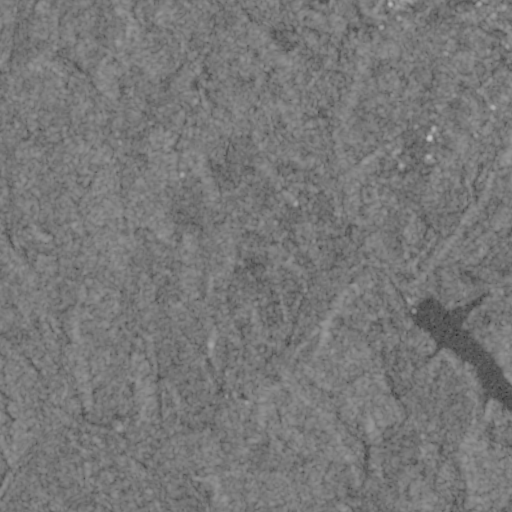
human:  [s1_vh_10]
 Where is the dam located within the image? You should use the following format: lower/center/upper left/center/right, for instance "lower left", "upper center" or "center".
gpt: The dam is located in the center right of the image.
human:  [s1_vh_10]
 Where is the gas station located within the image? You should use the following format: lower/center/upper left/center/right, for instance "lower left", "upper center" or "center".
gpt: The gas station is located in the upper right of the image.
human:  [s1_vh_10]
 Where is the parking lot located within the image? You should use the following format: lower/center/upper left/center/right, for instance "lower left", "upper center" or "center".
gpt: The parking lot is located in the upper right of the image.
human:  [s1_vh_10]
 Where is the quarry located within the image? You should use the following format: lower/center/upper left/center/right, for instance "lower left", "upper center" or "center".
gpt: The quarry is located in the upper right of the image.
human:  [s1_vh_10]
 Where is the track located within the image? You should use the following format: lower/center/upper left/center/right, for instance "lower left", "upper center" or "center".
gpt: The track is located in the upper right of the image.
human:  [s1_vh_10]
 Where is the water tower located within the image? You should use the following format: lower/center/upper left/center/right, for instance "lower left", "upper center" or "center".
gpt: The water tower is located in the upper center of the image.
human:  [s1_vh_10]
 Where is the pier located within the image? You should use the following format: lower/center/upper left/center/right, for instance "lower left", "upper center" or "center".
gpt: The pier is located in the center right of the image.
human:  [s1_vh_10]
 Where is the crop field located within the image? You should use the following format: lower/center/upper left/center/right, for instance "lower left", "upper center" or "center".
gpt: There is no crop field in the image.

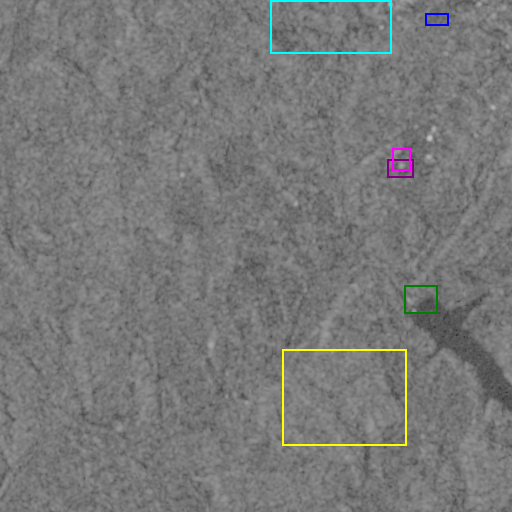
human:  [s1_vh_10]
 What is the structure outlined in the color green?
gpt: The structure outlined in green is a dam.
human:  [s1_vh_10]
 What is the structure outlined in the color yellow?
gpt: The structure outlined in yellow is a park.
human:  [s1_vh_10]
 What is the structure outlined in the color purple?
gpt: The structure outlined in purple is a parking lot.
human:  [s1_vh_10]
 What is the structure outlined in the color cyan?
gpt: The structure outlined in cyan is a quarry.
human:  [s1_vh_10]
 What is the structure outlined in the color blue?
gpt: The structure outlined in blue is a track.
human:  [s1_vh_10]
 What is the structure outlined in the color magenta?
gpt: The structure outlined in magenta is a building.
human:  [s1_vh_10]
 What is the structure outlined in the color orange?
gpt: There is no orange outline.